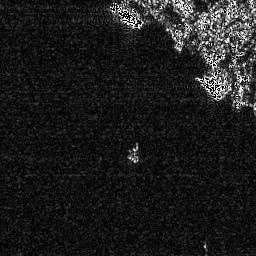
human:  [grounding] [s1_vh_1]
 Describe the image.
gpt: In the satellite image, there is  <ref>1 medium ship </ref> <box>[[41, 0, 56, 11, 0]]</box> located at top.